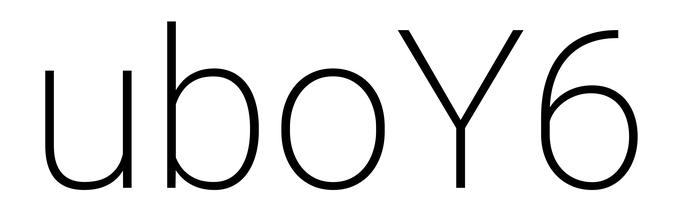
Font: Roboto_ExtraLight